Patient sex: M
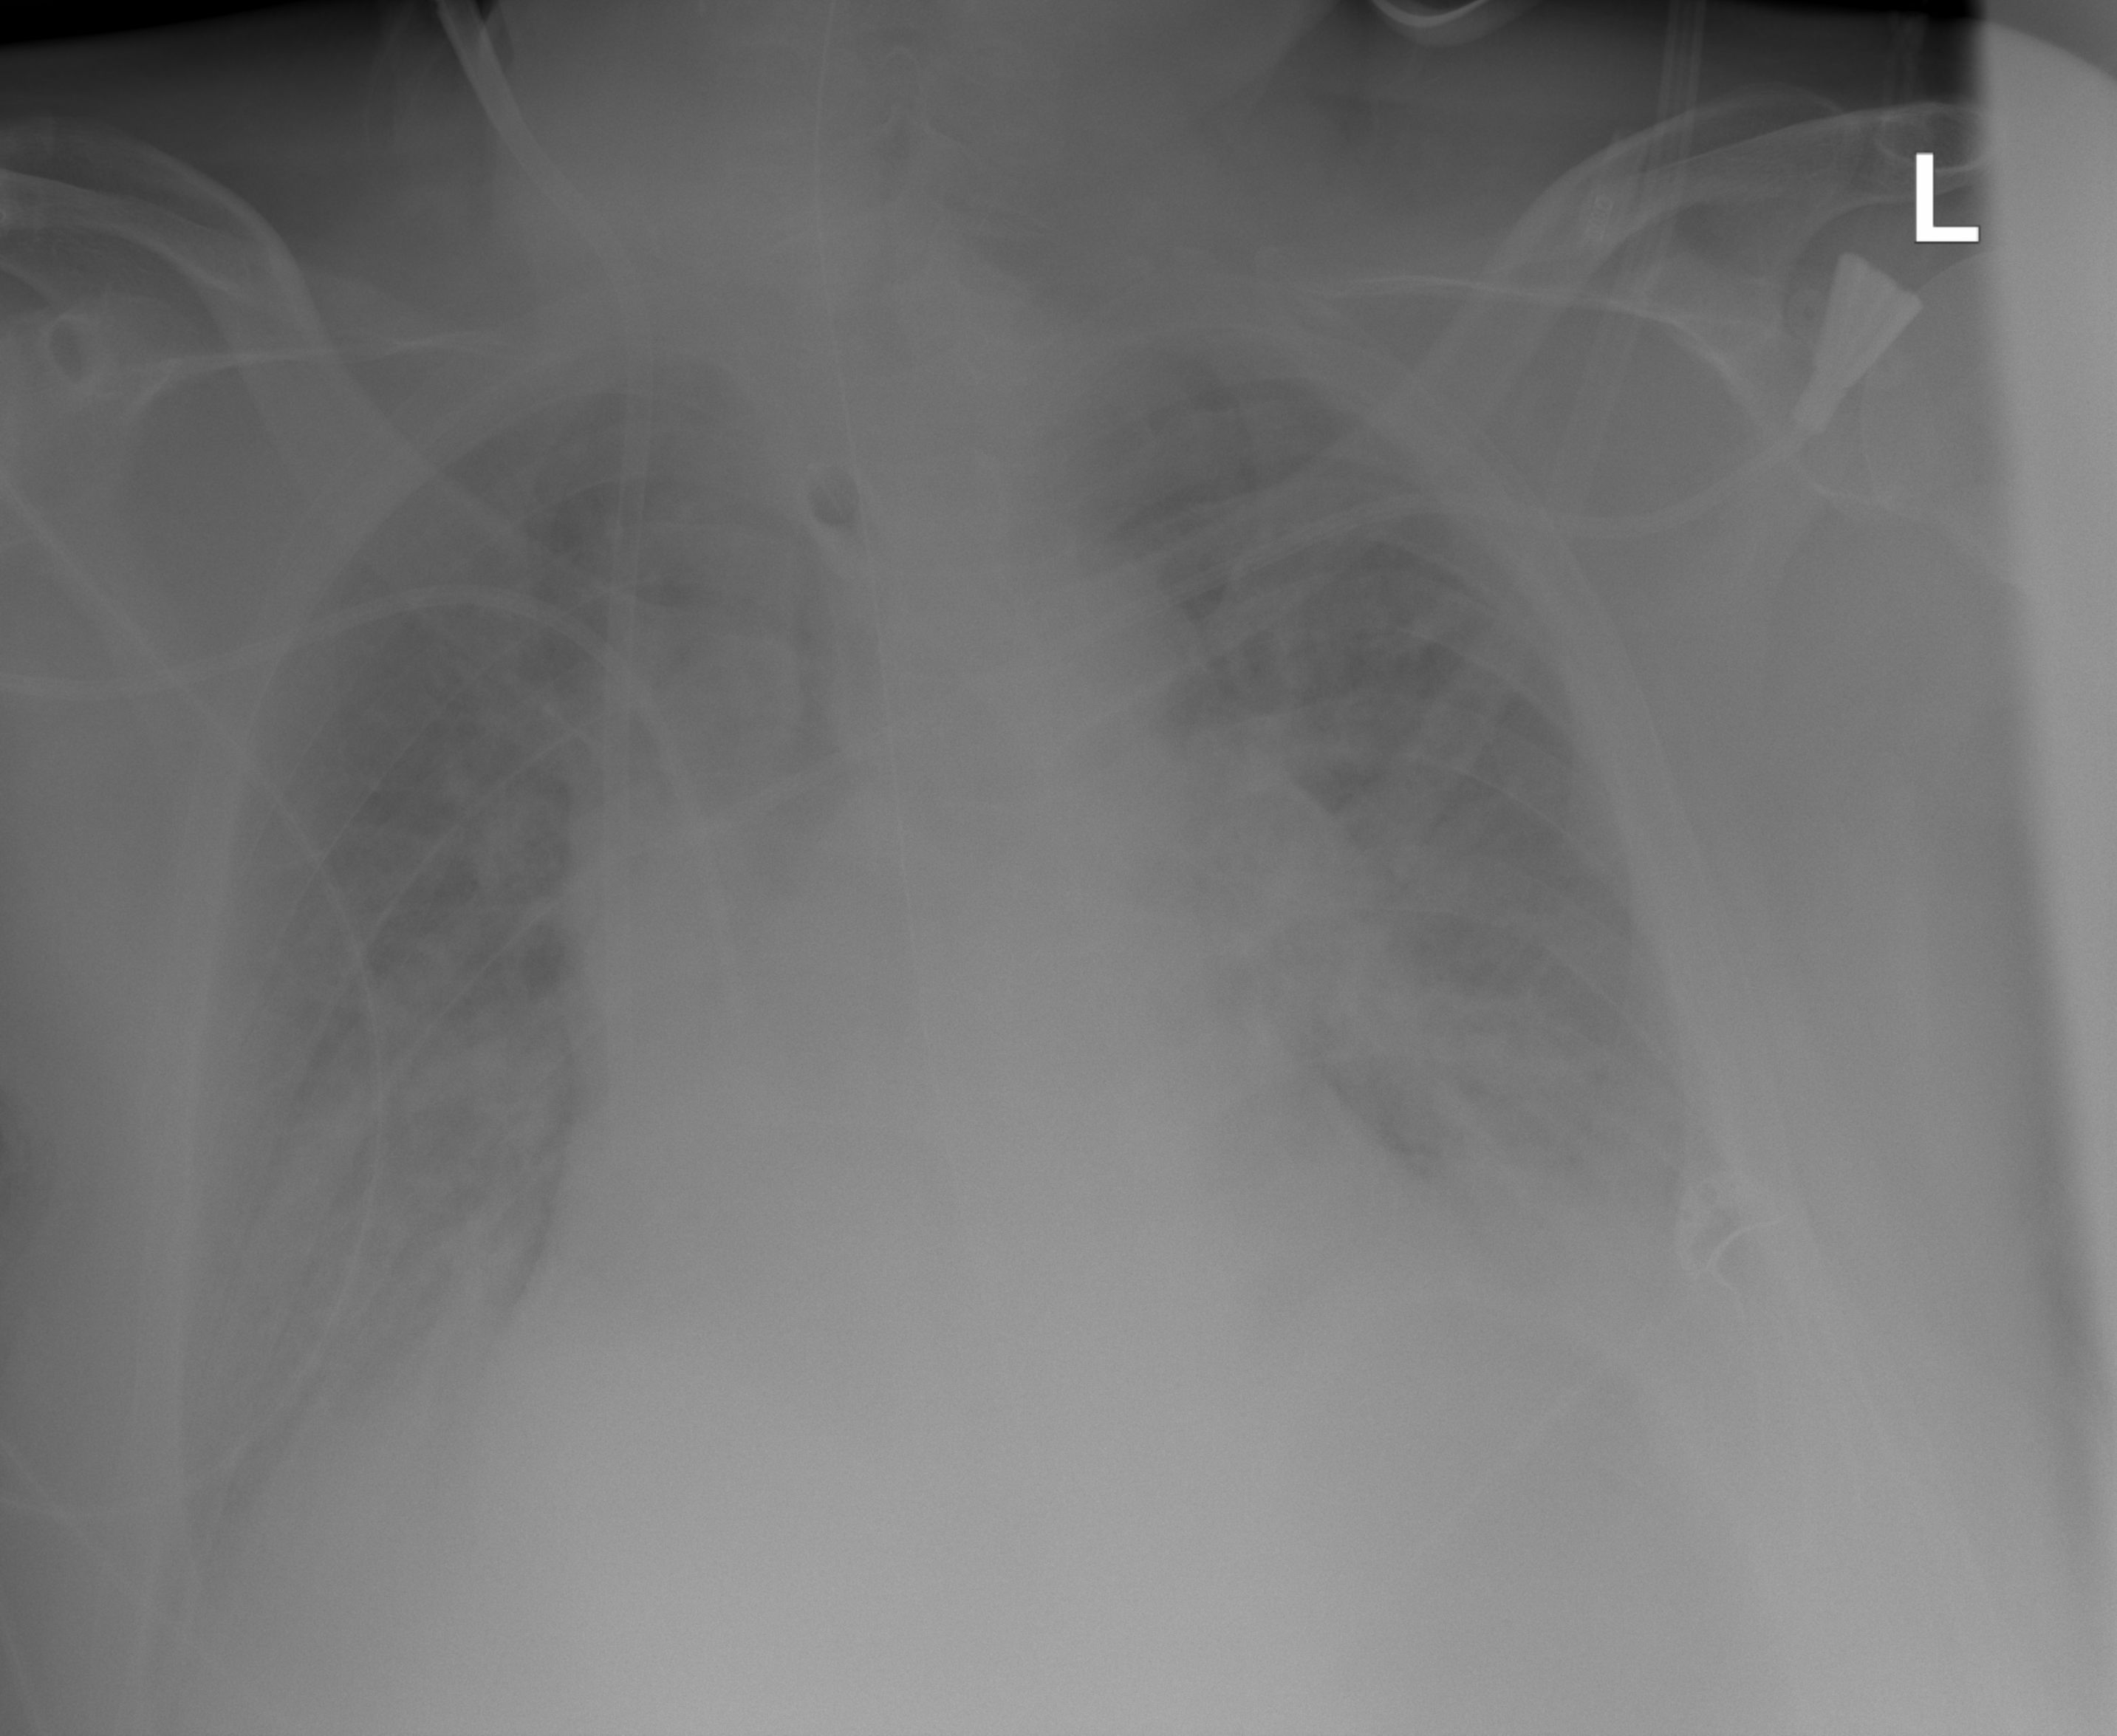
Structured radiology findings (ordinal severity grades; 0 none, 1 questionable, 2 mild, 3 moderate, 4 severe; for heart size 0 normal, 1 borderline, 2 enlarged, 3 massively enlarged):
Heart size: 2
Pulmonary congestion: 2
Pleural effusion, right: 3
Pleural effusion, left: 3
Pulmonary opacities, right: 2
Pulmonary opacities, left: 2
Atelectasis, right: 3
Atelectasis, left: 3